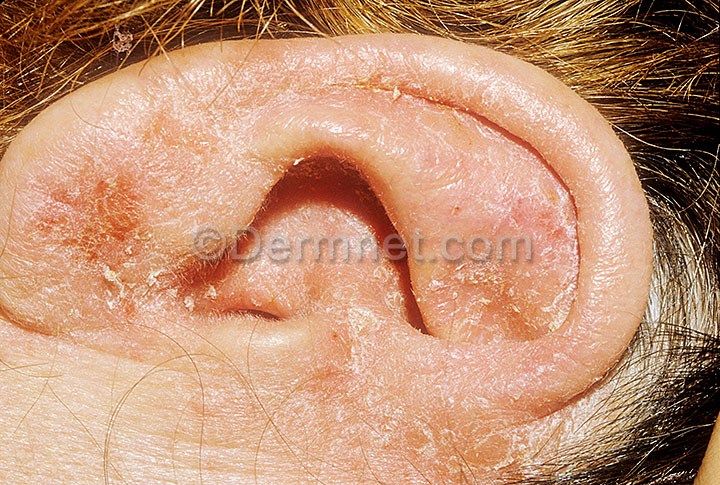
Disease: Eczema Photos